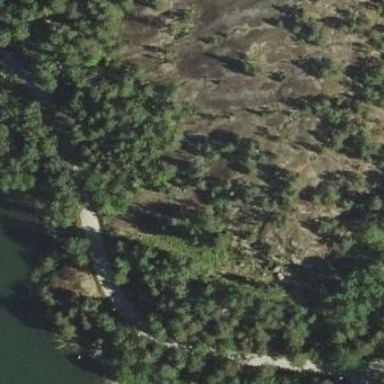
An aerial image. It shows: Landscape dominated by bare rock.